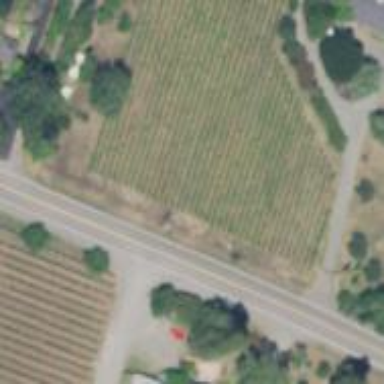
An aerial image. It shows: Vineyard with grape crops.